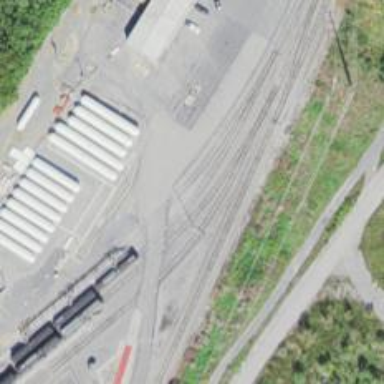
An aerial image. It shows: Railway siding for service.